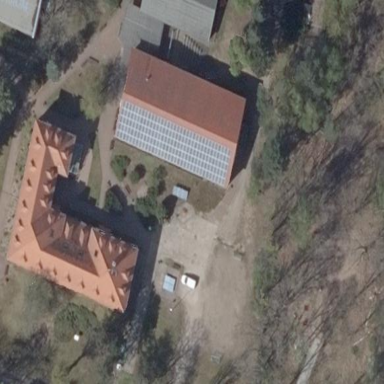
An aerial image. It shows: School building.